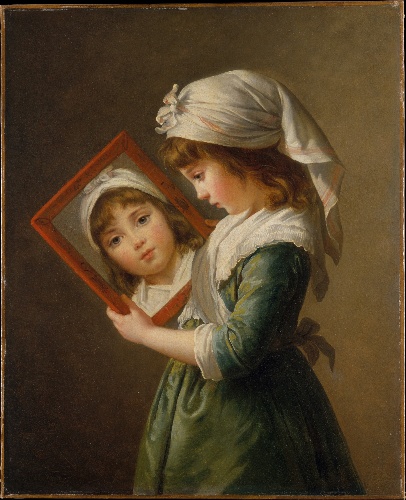
Title: Julie Le Brun (1780–1819) Looking in a Mirror
Artist: Elisabeth Louise Vigée Le Brun
Artist bio: French, Paris 1755–1842 Paris
Date: 1787
Object type: Painting
Classification: Paintings
Medium: Oil on canvas
Dimensions: 28 3/4 × 23 3/8 in. (73 × 59.4 cm)
Department: European Paintings
Credit line: Bequest of Mrs. Charles Wrightsman, 2019
Accession year: 2019
Repository: Metropolitan Museum of Art, New York, NY
Tags: Girls|Portraits|Mirrors